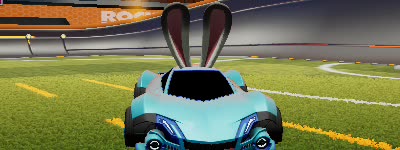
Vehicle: werewolf